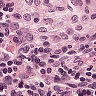
Metastatic tissue present: no